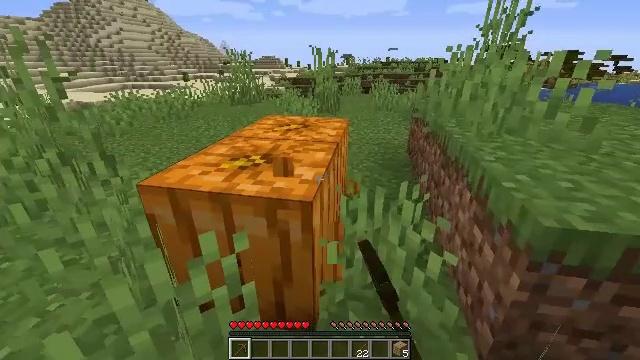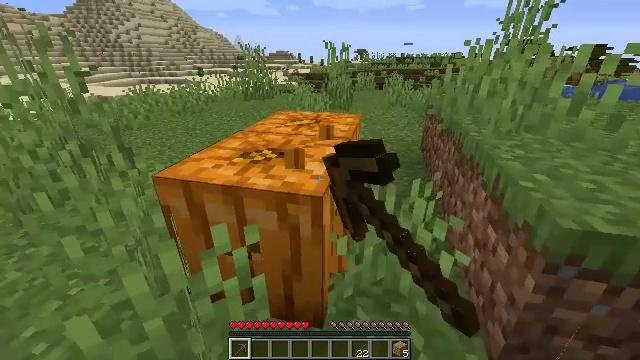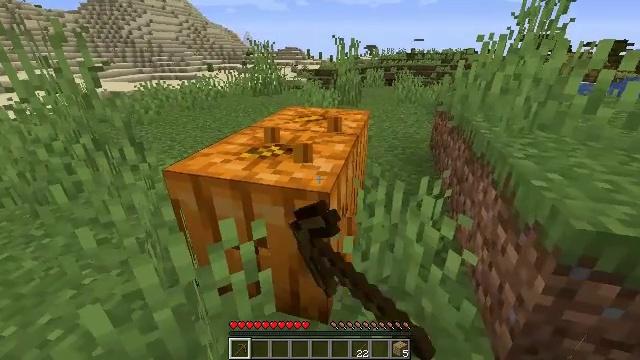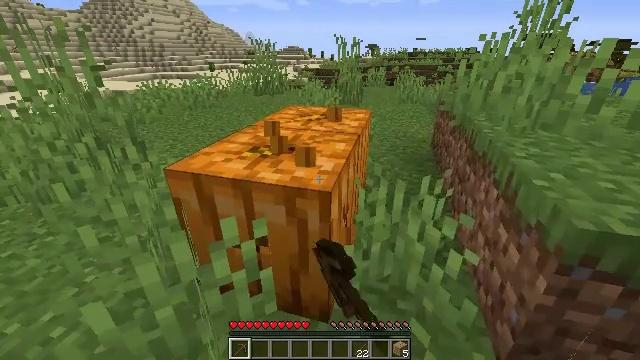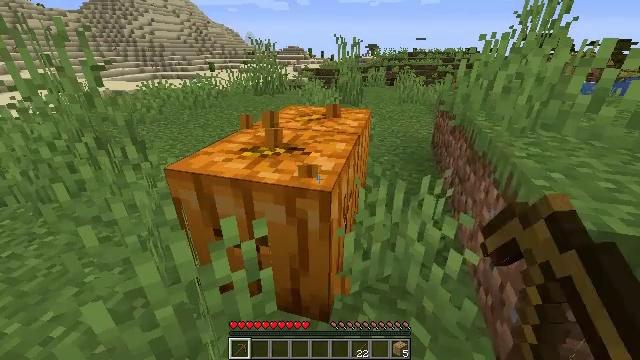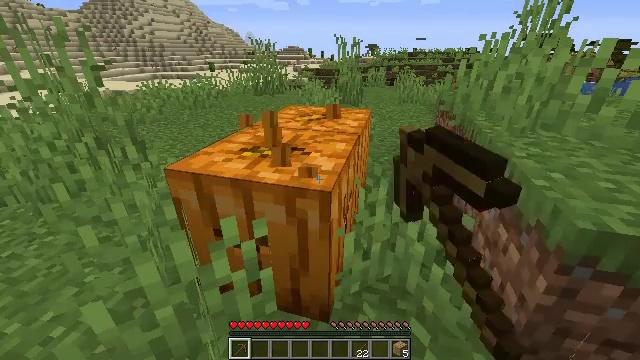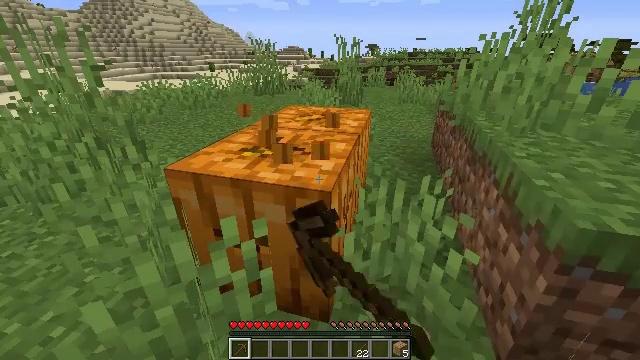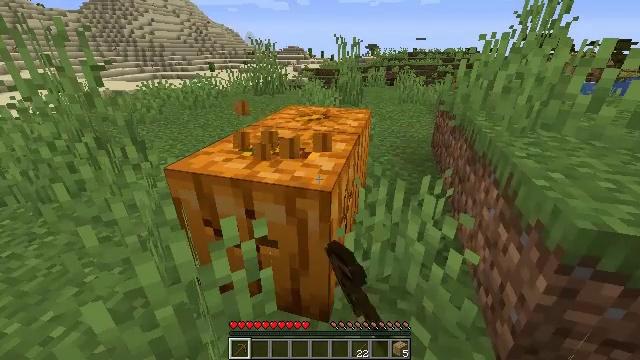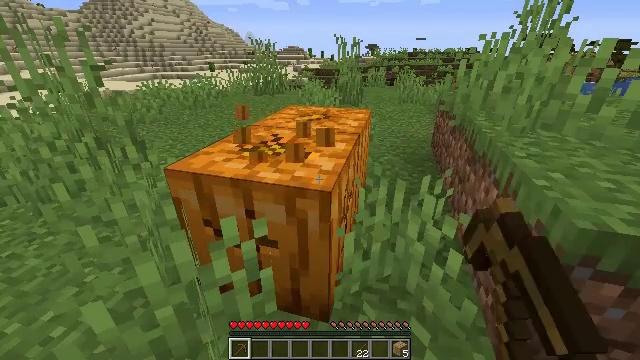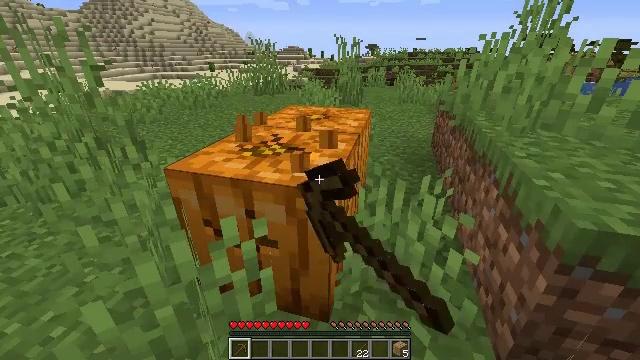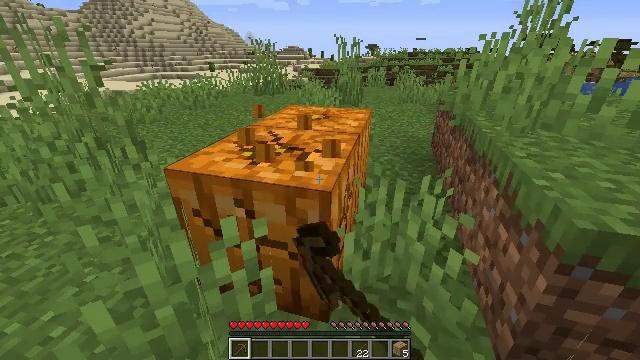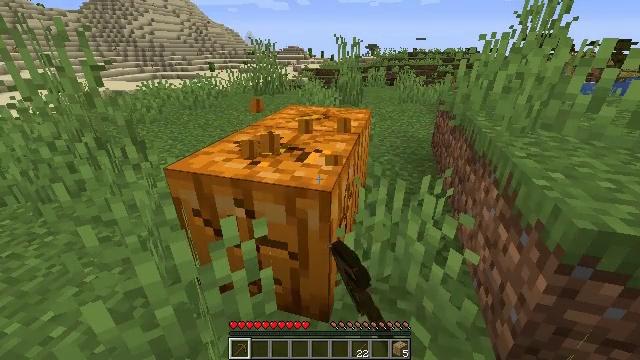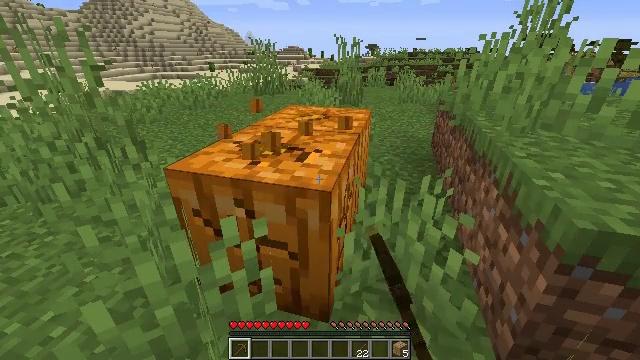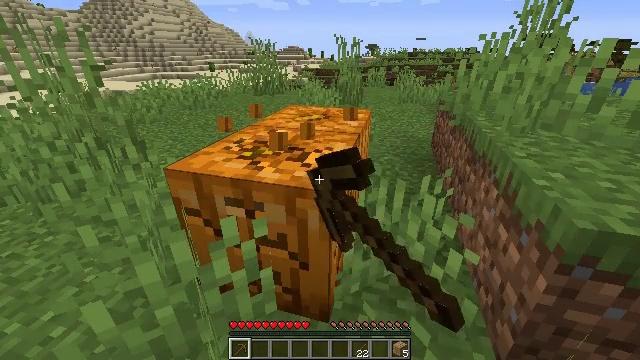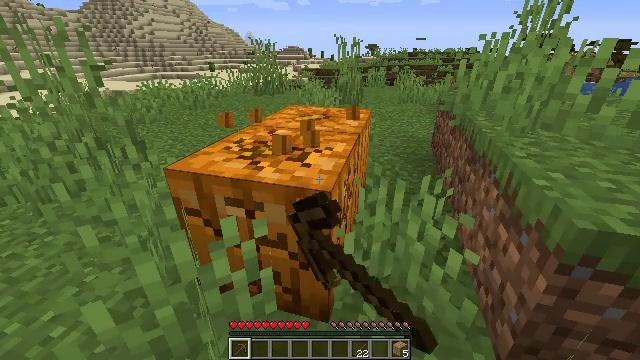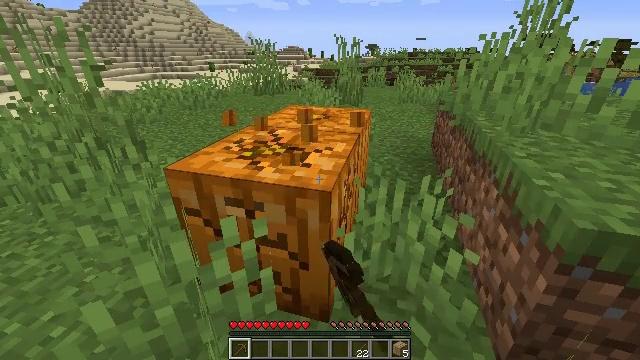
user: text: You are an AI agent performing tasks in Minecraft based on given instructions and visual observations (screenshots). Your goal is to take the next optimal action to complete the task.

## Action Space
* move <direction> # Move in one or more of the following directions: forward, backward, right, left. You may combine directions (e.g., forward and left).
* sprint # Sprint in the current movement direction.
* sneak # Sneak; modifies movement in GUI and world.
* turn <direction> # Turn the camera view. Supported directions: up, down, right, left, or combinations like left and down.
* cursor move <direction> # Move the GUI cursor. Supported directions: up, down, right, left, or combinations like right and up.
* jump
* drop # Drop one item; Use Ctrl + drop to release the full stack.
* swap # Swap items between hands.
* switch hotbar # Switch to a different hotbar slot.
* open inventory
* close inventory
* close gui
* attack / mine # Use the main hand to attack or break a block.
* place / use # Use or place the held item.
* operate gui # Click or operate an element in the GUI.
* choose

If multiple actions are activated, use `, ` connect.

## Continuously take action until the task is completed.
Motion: motion action
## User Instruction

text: Mine the pumpkin from the ground.
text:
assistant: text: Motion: turn left, attack / mine
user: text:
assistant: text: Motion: turn left, attack / mine
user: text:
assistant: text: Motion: attack / mine
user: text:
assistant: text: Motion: attack / mine
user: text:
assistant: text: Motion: attack / mine
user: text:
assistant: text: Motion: attack / mine
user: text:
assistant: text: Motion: attack / mine
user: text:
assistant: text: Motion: attack / mine
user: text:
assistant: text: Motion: attack / mine
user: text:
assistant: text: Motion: attack / mine
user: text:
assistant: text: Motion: attack / mine
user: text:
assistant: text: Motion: attack / mine
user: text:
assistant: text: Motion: attack / mine
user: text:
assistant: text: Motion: attack / mine
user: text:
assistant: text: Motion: attack / mine
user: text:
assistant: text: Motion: attack / mine
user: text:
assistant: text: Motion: attack / mine
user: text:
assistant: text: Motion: attack / mine
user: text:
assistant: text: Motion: attack / mine
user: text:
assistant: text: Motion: attack / mine
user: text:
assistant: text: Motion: attack / mine
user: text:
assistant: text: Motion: attack / mine
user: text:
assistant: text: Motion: attack / mine
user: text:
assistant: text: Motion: attack / mine
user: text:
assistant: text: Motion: attack / mine
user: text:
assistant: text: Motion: attack / mine
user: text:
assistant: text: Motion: attack / mine
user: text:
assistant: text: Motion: attack / mine
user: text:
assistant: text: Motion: attack / mine
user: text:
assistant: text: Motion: attack / mine